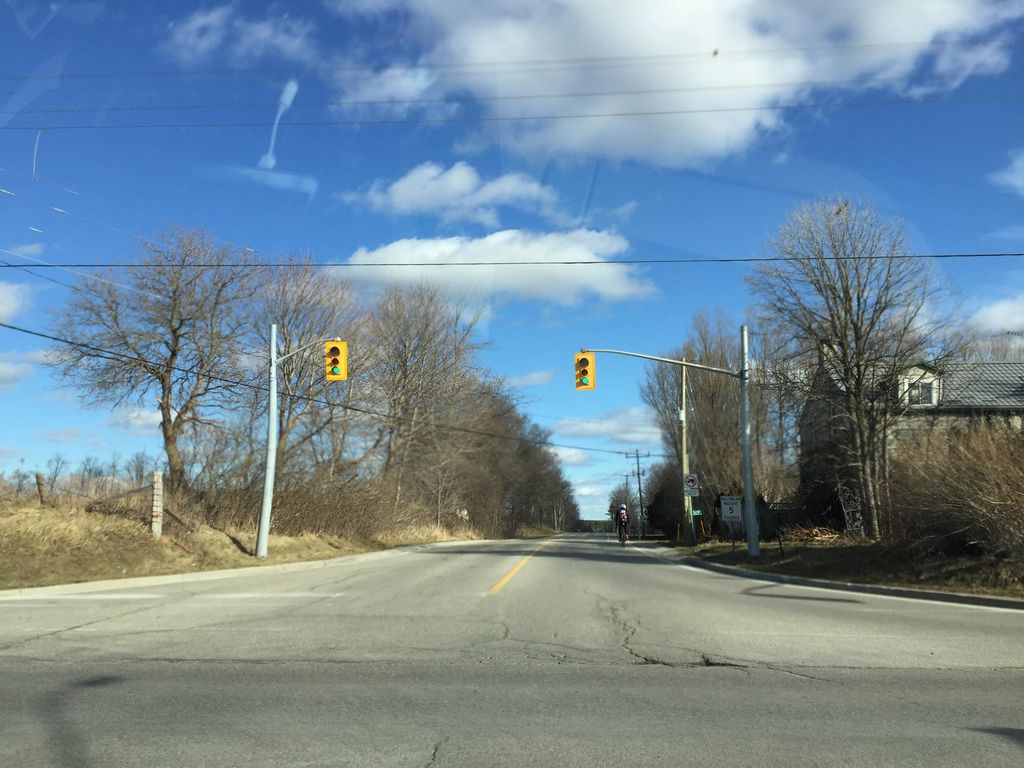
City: kitchener-waterloo